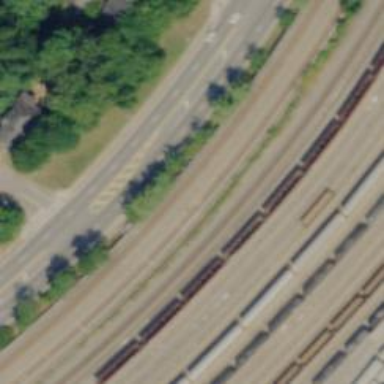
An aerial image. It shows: Electrified rail siding.